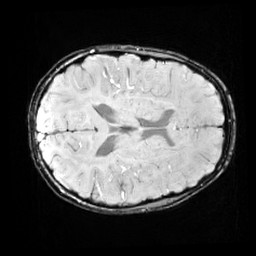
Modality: SWI
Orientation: axial
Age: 12
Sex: female
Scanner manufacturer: siemens
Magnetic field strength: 3 T
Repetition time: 0.027 s
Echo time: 0.02 s